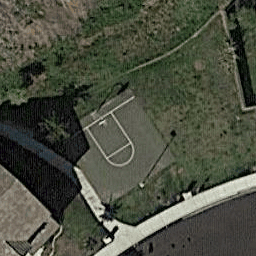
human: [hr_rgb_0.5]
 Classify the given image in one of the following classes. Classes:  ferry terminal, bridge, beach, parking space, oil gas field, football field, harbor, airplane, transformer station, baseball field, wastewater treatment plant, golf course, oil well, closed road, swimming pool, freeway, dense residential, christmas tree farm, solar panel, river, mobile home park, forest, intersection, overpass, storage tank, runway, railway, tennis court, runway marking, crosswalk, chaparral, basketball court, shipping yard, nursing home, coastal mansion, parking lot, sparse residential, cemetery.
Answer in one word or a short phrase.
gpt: basketball court